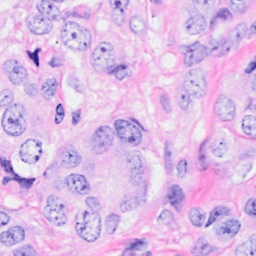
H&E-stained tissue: Breast